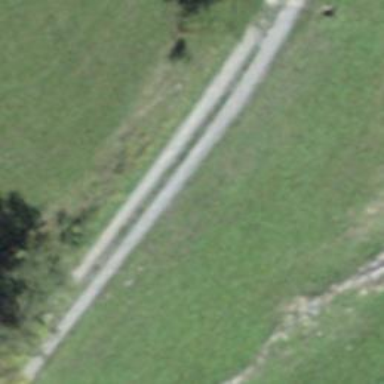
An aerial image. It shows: Gravel track with grade3 tracktype.